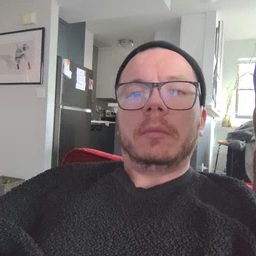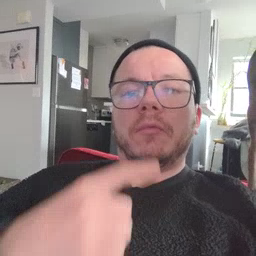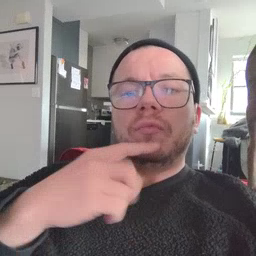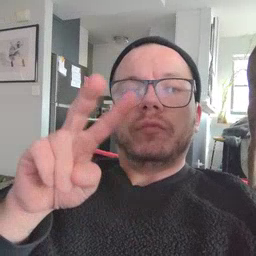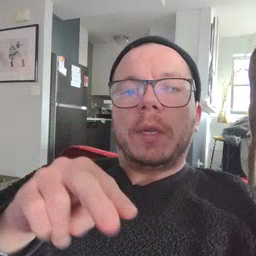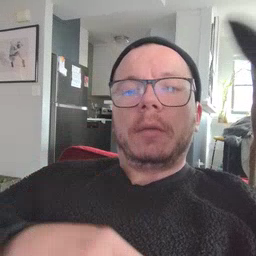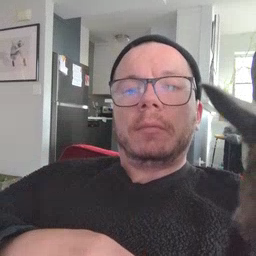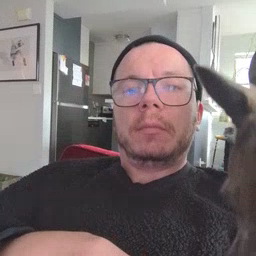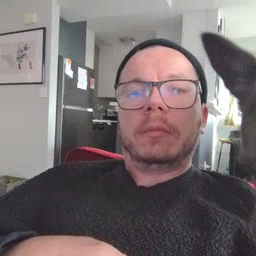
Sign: read